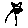
Label: cat